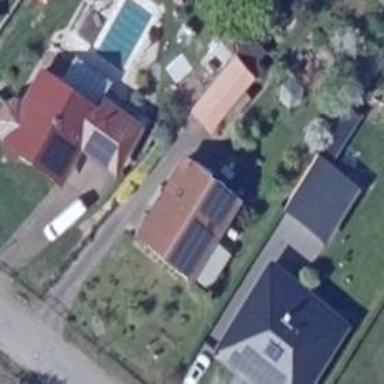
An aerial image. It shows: Solar photovoltaic panel generating electricity through small installation.